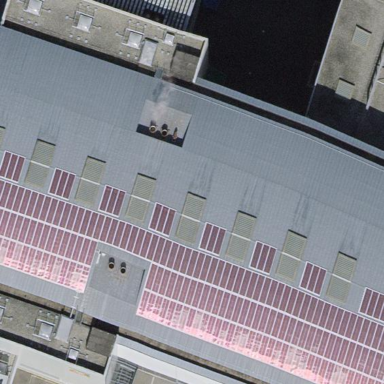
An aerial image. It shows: Solar photovoltaic panel generator located on the roof of building.